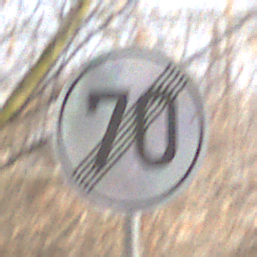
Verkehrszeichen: EndeGeschwindigkeit70
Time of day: MorningAfternoon
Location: Outdoor (Nature)
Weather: Clear
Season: Winter
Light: Natural